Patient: sex M, age 42
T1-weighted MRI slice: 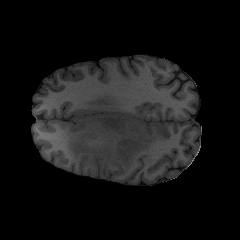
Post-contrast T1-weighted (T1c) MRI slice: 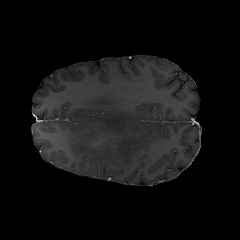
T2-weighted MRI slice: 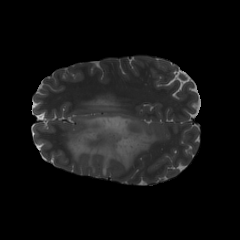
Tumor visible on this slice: yes
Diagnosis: Astrocytoma, IDH-mutant
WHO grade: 3